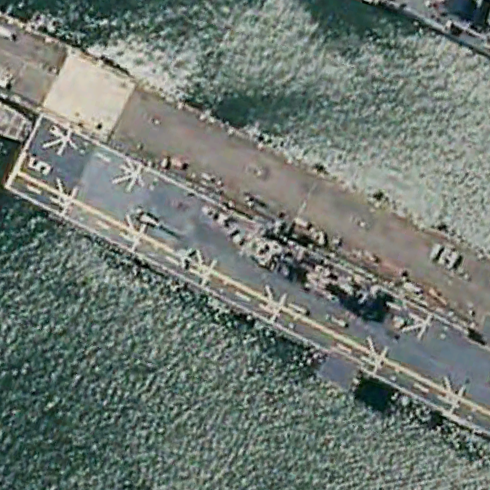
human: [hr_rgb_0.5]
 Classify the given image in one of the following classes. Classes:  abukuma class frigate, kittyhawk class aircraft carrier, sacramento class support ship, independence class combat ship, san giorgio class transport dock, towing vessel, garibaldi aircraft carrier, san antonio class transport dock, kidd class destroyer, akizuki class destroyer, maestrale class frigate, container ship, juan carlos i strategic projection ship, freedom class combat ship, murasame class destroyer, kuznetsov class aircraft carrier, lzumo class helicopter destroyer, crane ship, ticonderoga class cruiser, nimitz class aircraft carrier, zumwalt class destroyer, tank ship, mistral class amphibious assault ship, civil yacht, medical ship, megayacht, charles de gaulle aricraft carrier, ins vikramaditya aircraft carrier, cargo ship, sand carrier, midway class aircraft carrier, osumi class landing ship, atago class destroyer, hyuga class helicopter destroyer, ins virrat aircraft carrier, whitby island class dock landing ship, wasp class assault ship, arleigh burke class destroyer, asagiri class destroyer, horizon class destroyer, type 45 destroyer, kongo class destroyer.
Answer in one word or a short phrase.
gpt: Wasp class assault ship